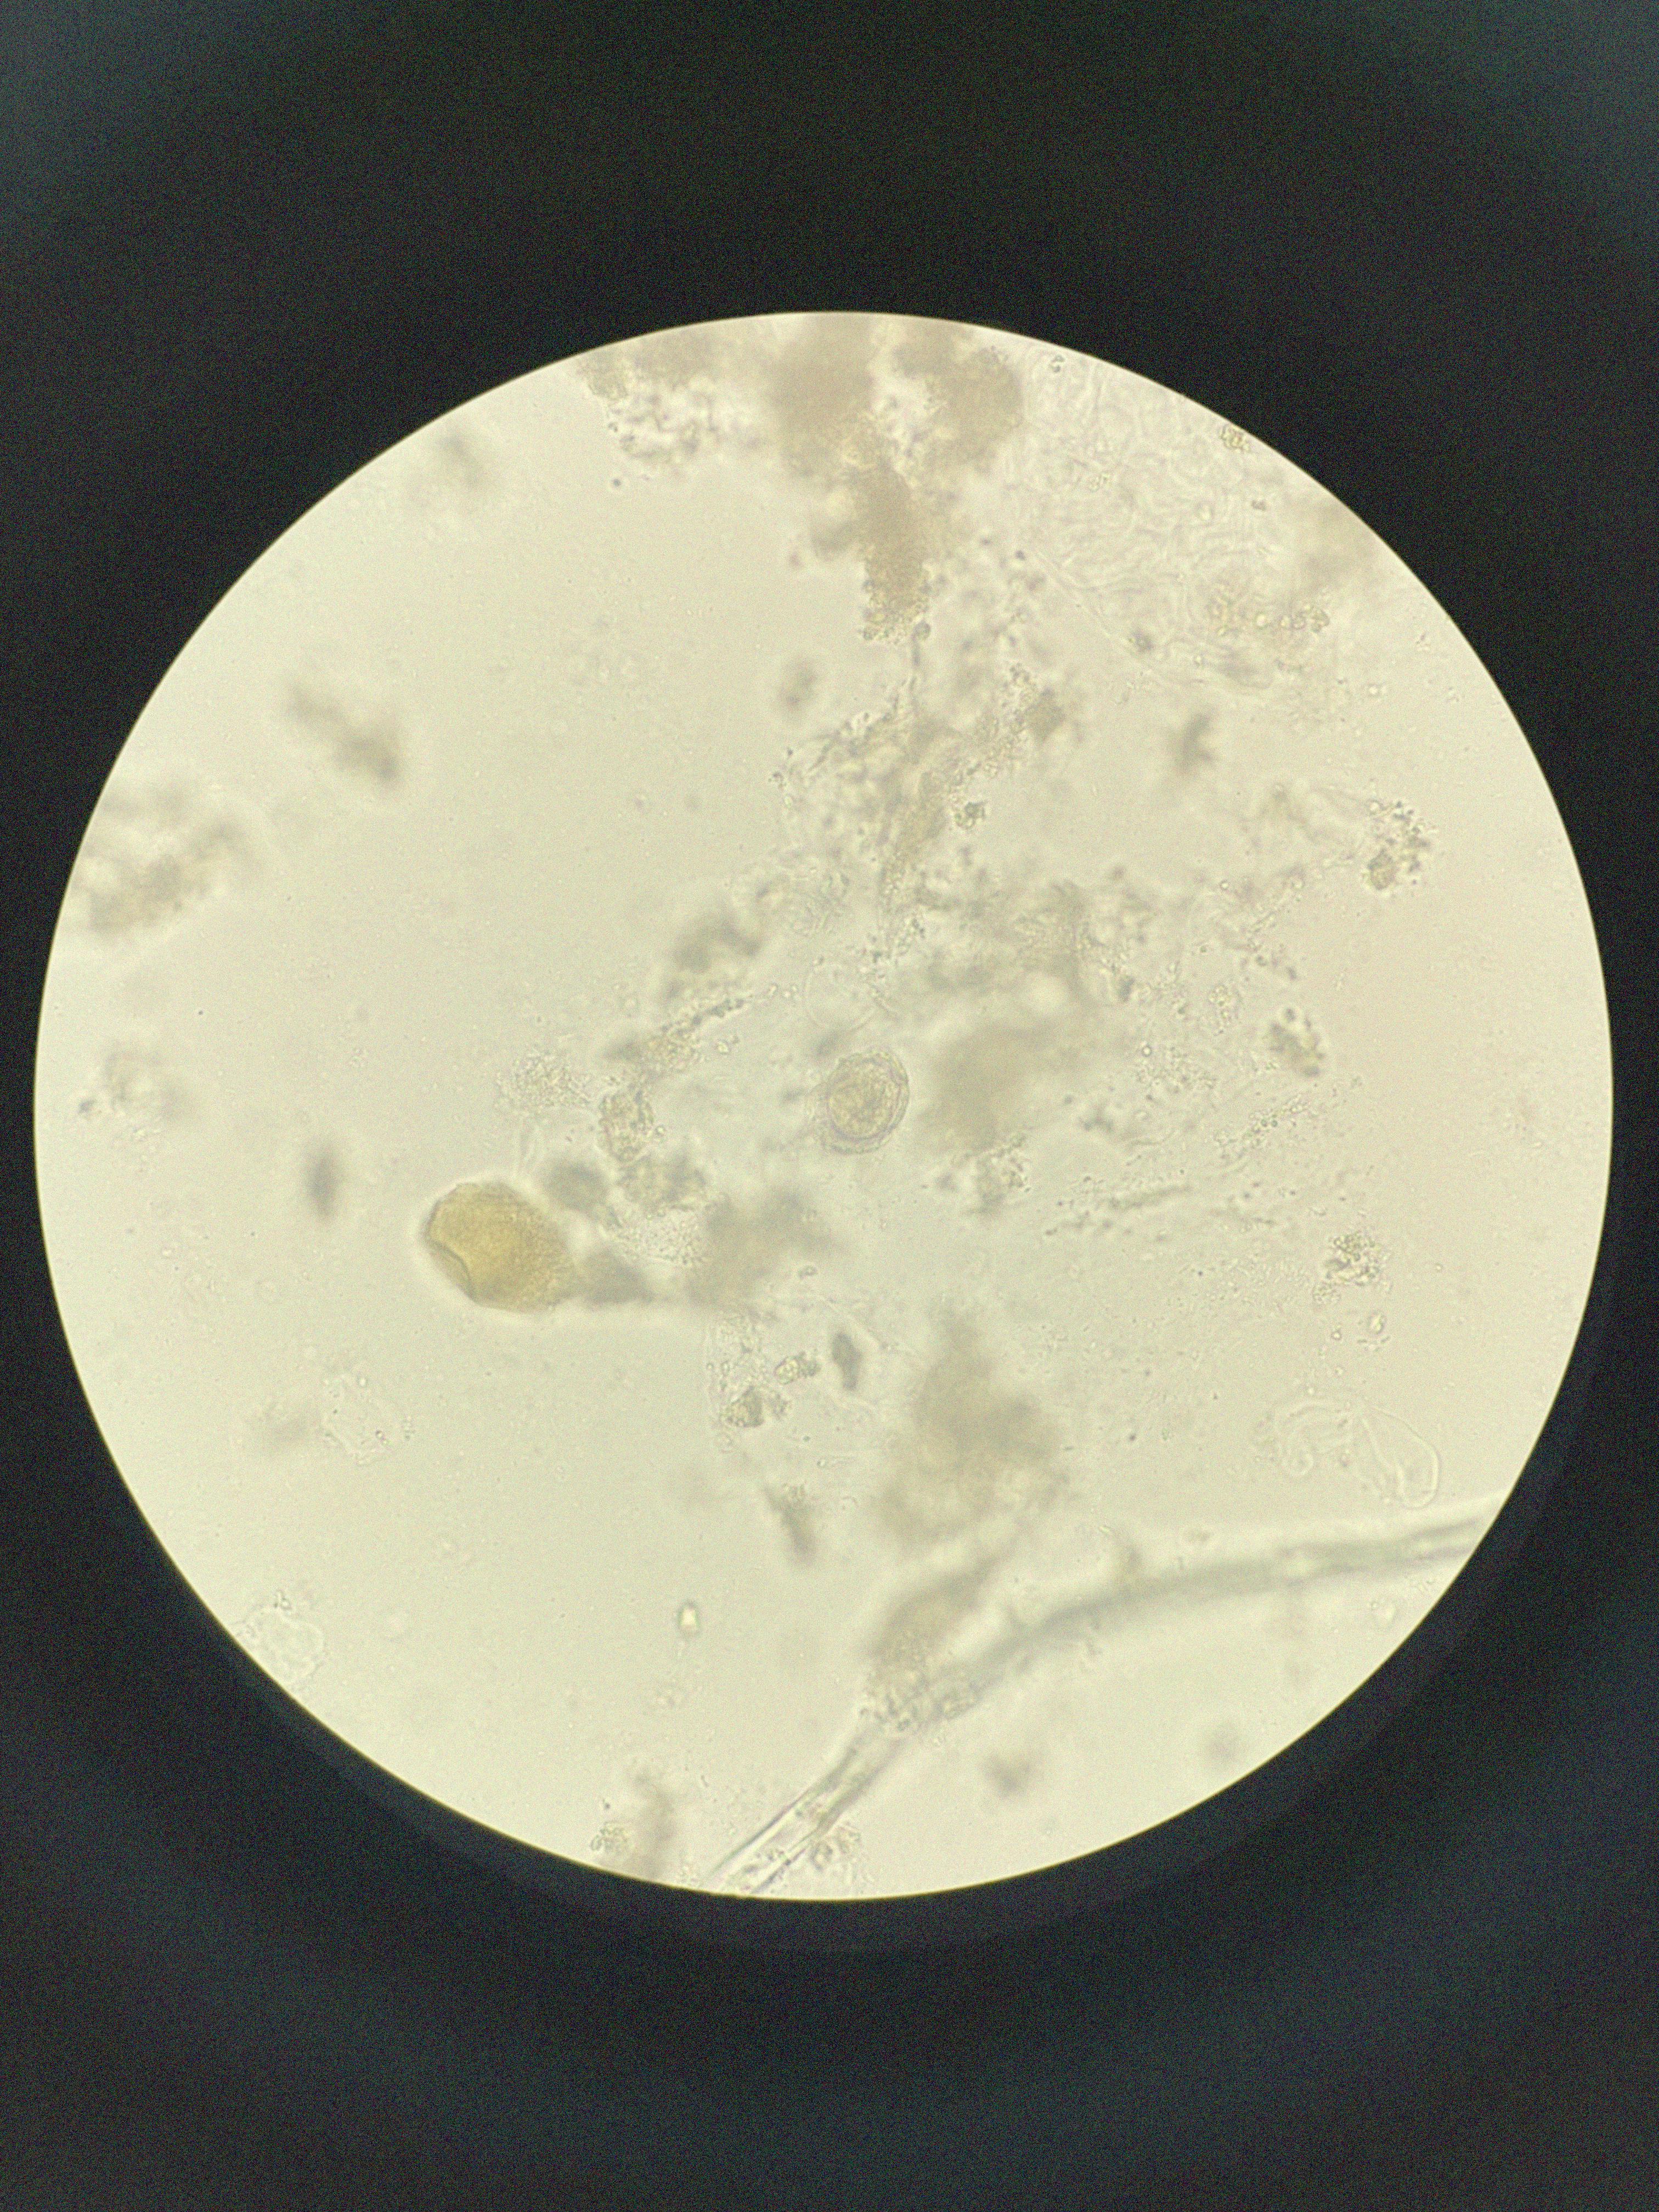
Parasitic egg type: Hymenolepis nana